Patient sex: M
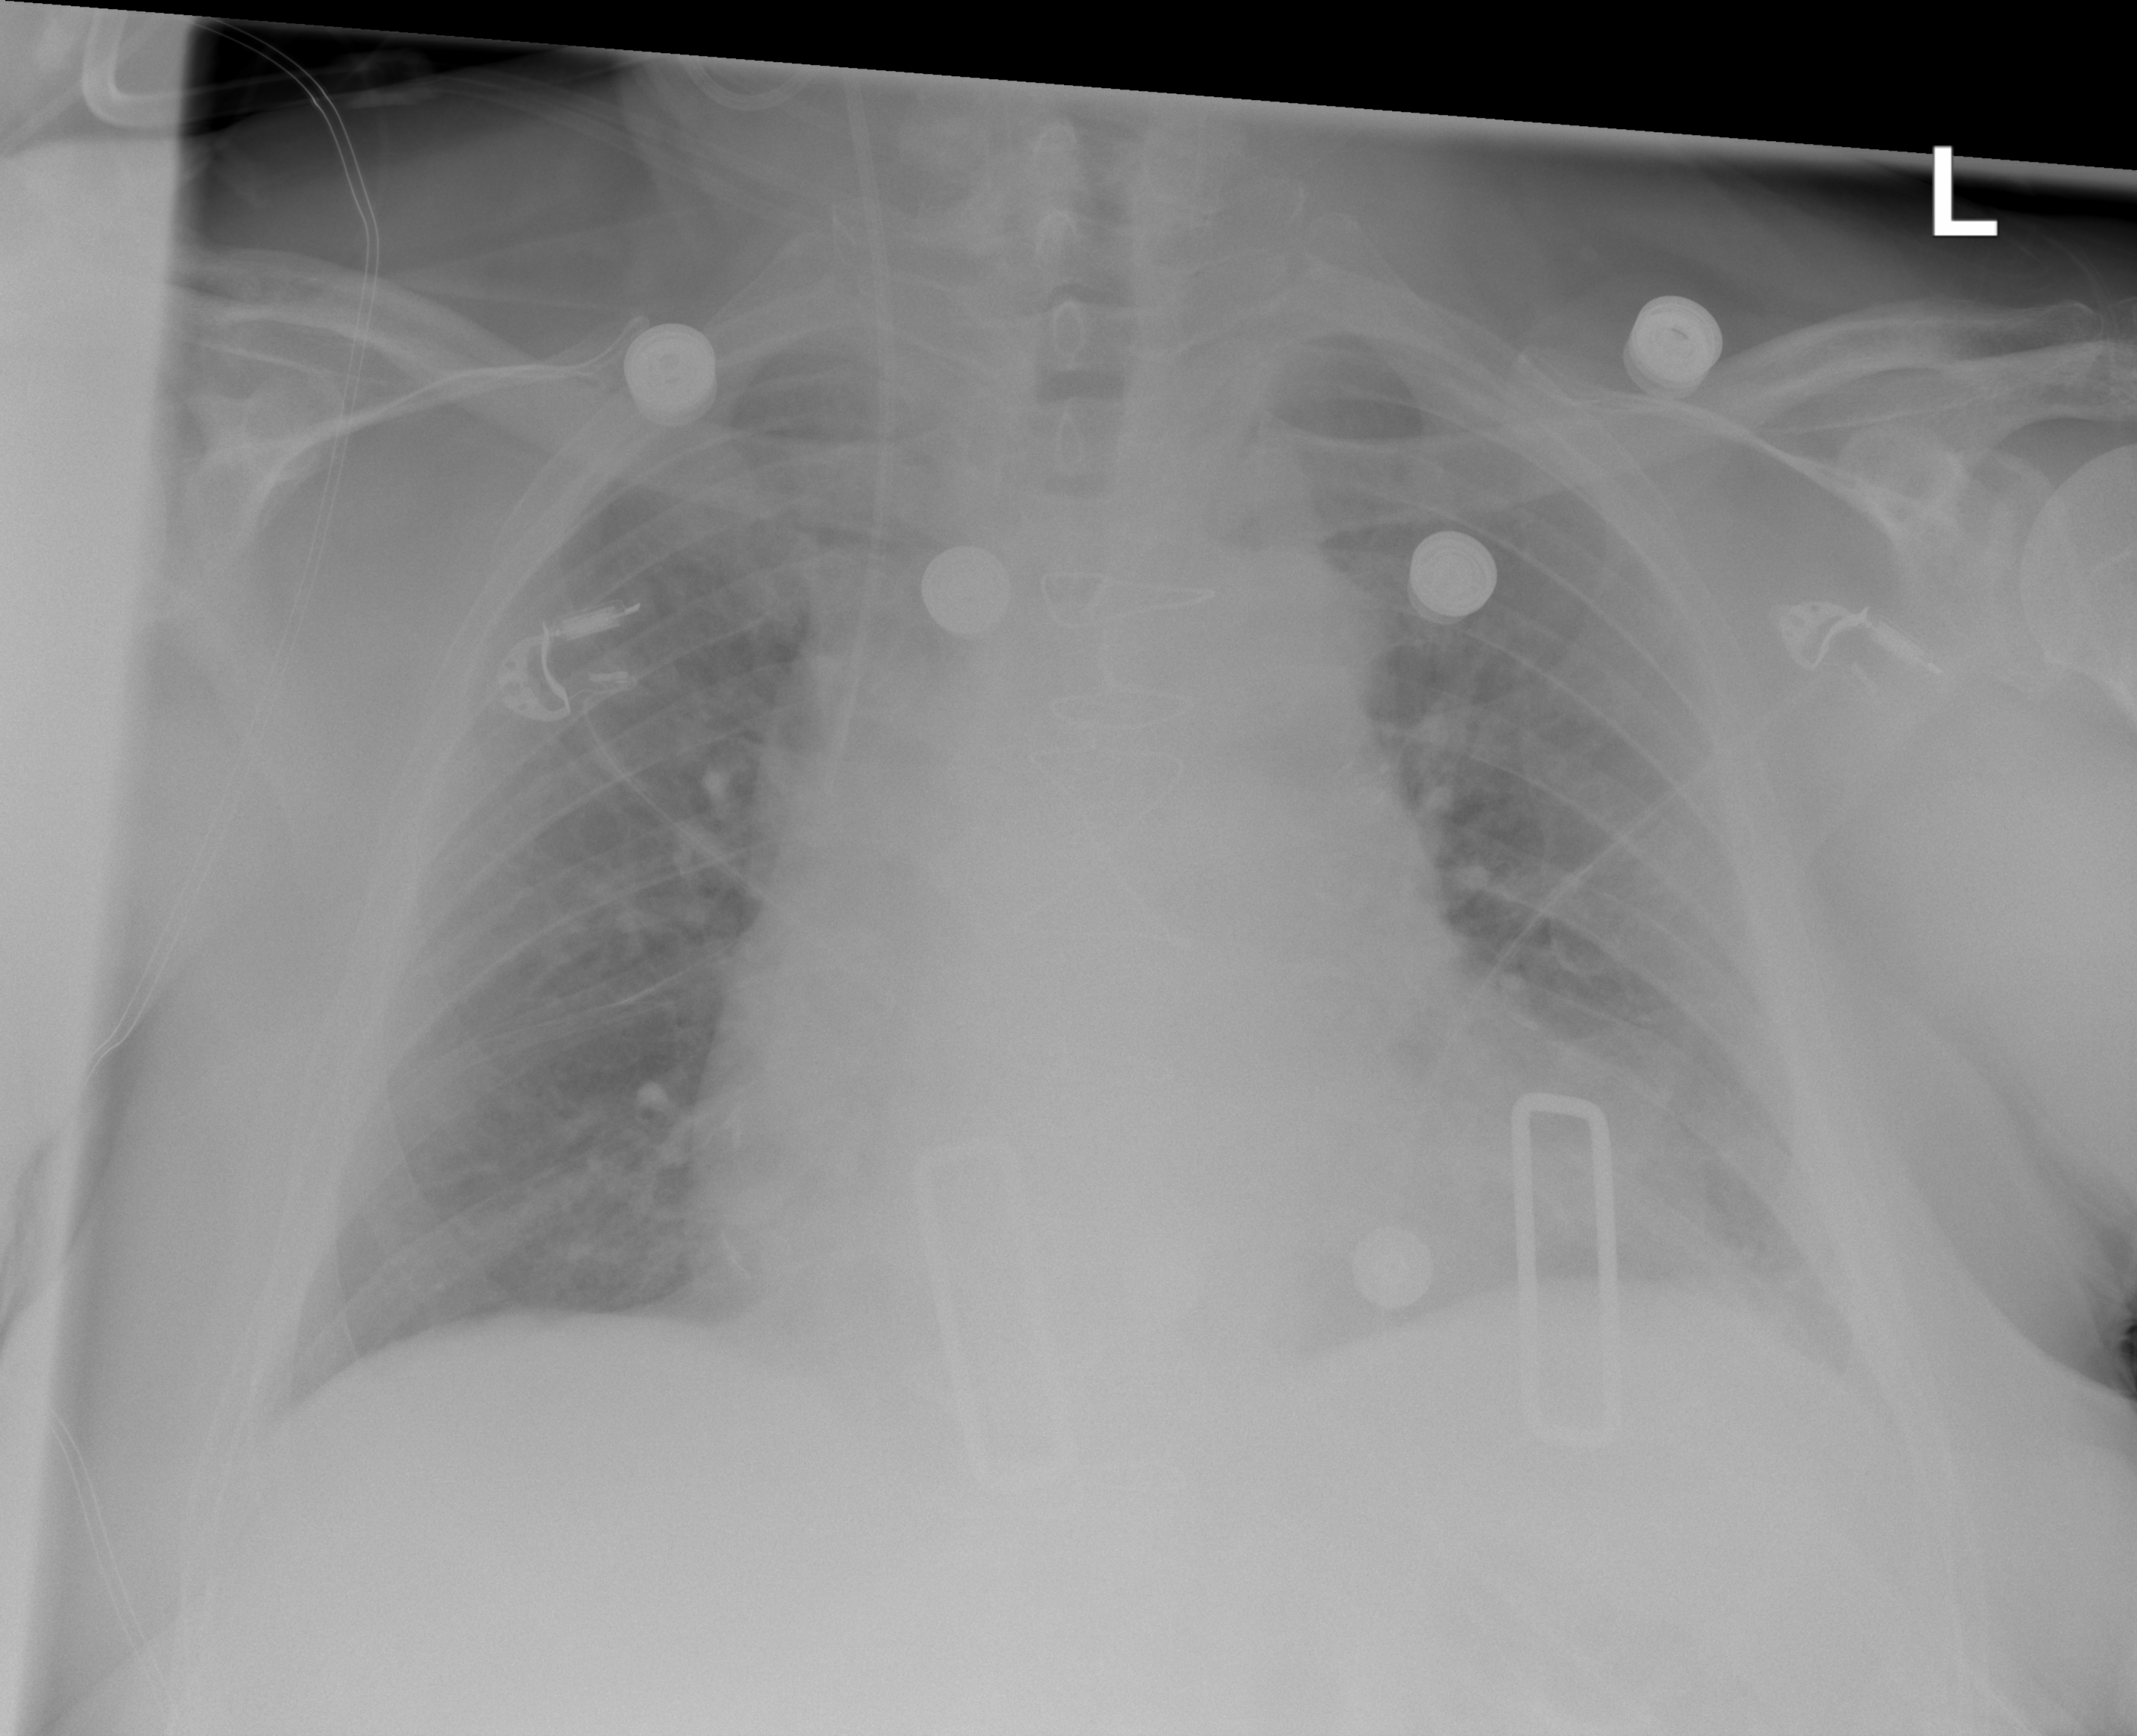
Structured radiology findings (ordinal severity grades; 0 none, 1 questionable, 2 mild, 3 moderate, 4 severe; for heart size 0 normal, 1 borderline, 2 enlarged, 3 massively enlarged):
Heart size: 2
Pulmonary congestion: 2
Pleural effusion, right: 0
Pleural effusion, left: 1
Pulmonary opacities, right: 2
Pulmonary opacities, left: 2
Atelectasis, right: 0
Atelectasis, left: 2